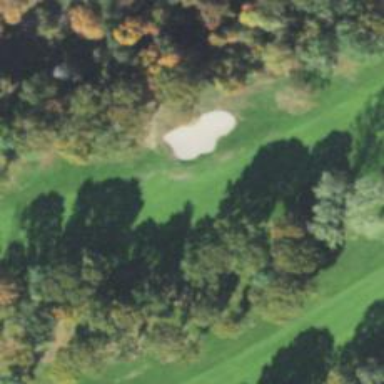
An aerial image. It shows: Golf hole.